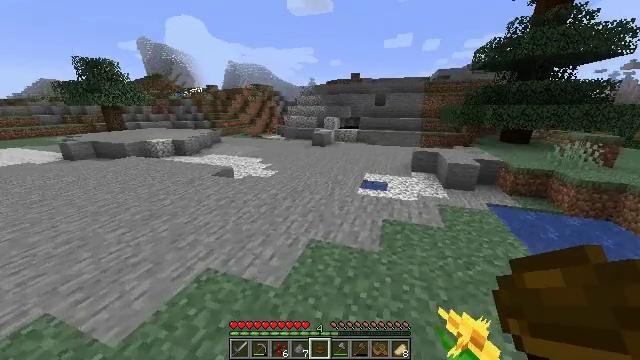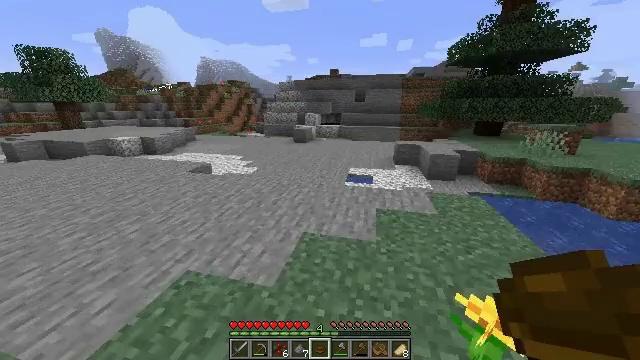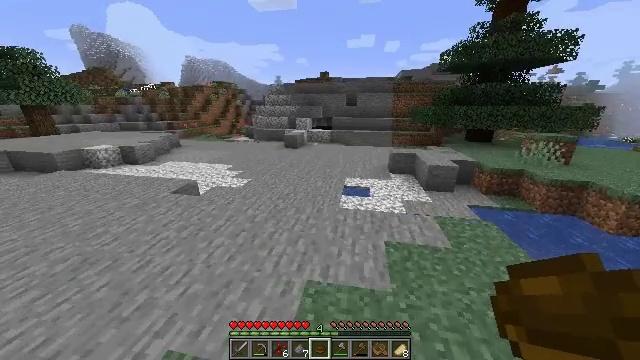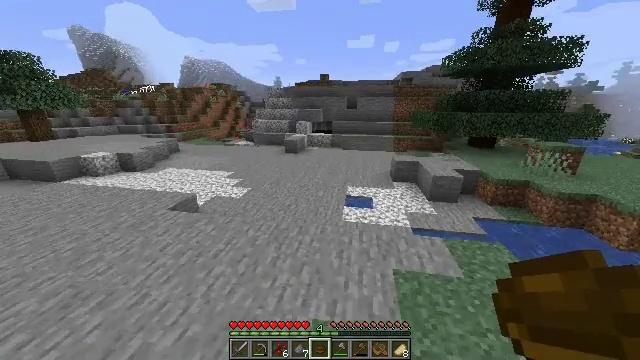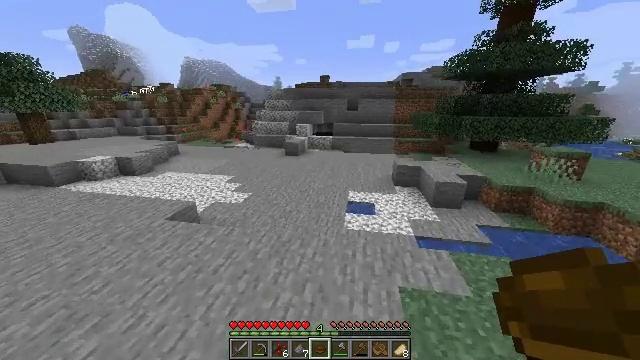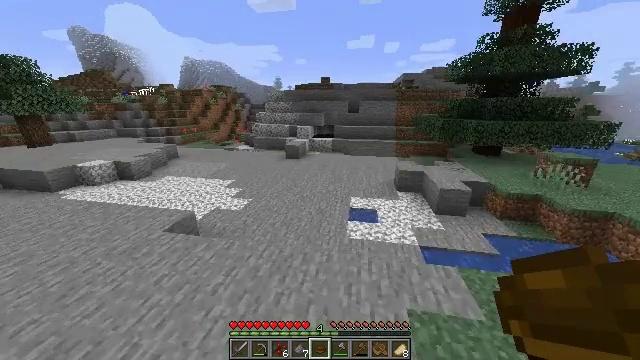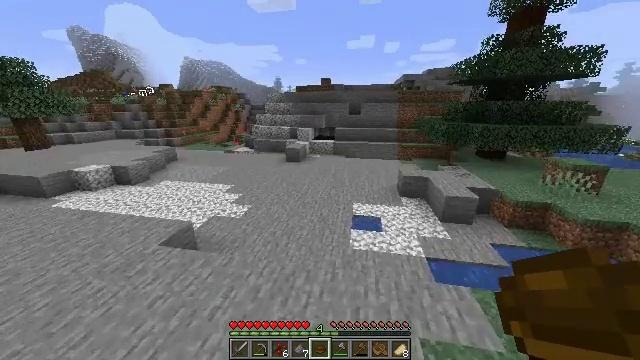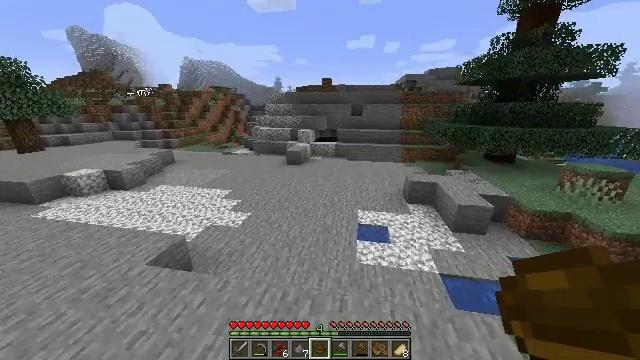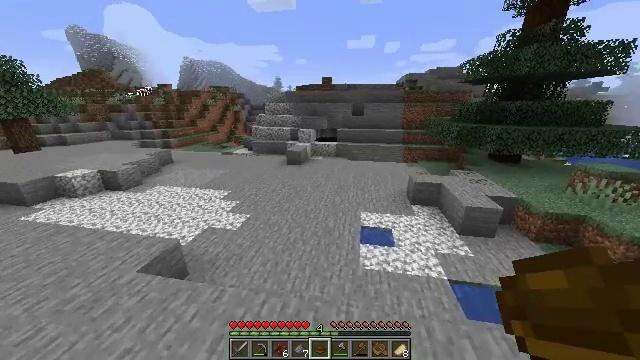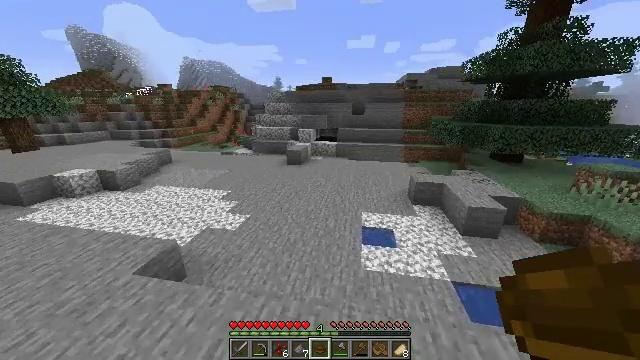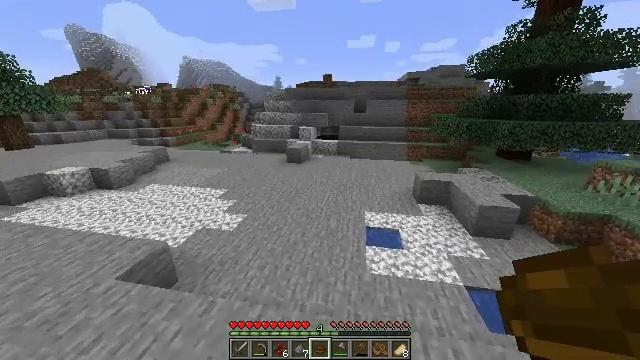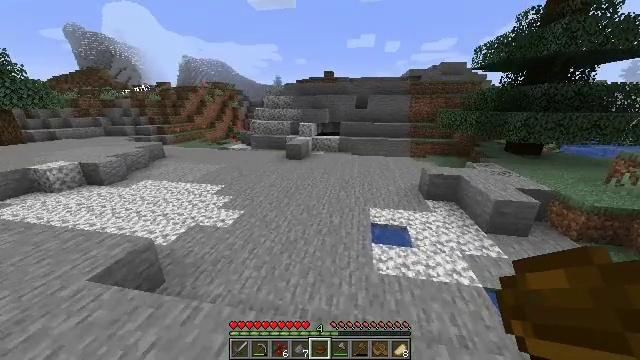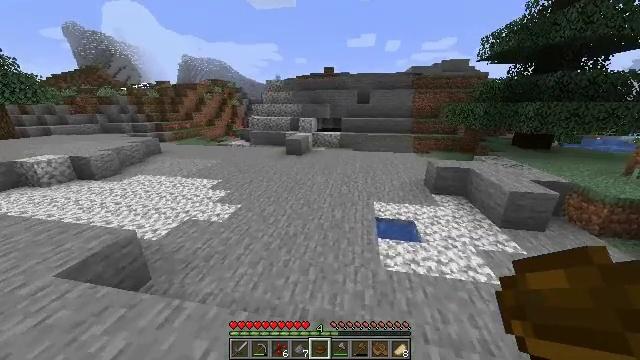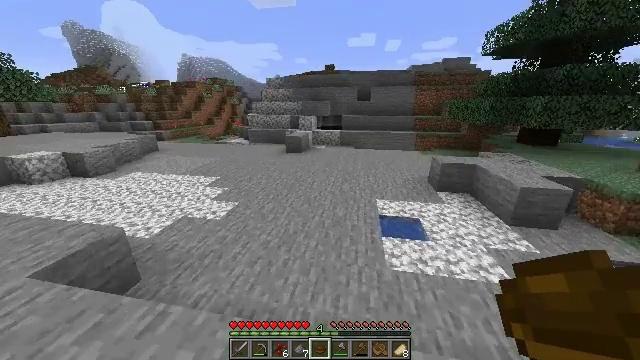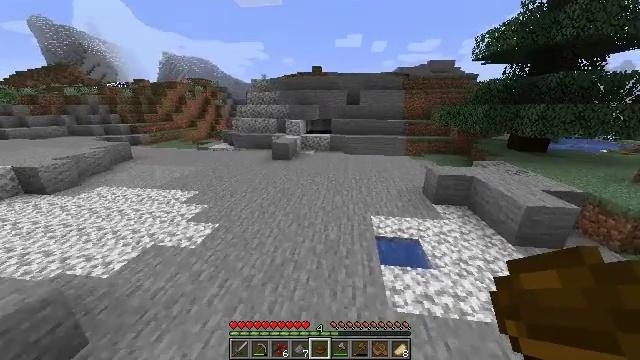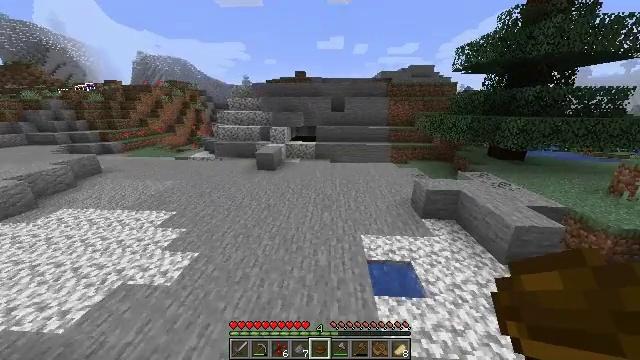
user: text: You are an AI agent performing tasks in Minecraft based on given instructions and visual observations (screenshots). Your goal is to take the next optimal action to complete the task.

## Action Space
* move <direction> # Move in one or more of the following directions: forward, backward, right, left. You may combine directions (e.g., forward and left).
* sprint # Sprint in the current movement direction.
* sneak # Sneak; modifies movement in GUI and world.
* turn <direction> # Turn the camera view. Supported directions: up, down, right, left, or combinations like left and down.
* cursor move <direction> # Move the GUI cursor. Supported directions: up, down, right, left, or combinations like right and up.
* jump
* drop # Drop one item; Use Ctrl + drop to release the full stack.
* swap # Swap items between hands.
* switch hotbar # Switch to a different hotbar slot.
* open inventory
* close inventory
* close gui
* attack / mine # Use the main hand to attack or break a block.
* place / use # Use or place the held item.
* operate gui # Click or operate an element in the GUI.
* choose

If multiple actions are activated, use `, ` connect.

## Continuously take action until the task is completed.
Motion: motion action
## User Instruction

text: Drop a bowl.
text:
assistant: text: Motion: move forward, sprint, turn right, jump
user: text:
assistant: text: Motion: move forward, sprint, turn right, jump
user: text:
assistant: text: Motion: move forward, sprint, jump
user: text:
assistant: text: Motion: move forward, sprint, jump
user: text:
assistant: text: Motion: move forward, sprint
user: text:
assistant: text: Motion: move forward, sprint
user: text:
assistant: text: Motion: move forward, sprint
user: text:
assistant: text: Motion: move forward, sprint
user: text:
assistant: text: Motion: move forward, sprint
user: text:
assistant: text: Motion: move forward, sprint
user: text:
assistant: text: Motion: move forward, sprint
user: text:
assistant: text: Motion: move forward, sprint
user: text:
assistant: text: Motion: move forward, sprint, jump
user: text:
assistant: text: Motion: move forward, sprint, turn right, jump
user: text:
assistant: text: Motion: move forward, sprint, turn right, jump
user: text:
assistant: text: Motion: move forward, sprint, jump
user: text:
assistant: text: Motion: move forward, sprint, jump
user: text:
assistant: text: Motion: move forward, sprint
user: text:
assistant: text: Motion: move forward, sprint
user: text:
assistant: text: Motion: move forward, sprint
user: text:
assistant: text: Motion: move forward, sprint
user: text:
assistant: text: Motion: move forward, sprint
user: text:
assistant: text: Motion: move forward, sprint
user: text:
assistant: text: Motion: move forward, sprint
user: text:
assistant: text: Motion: move forward, sprint
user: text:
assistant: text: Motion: move forward, sprint
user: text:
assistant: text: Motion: move forward, sprint
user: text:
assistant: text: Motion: move forward, sprint
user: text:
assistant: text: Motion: move forward, sprint
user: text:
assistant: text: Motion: move forward, sprint